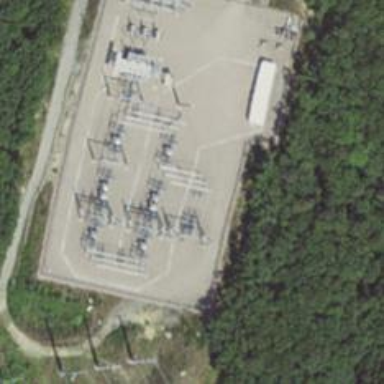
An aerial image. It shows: Switch used for power control.